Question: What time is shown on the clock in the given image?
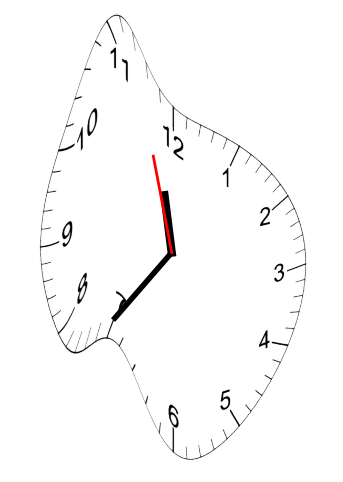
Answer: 11:35:57